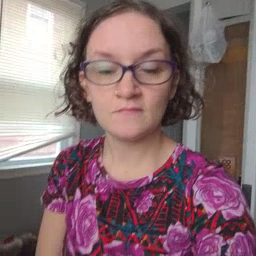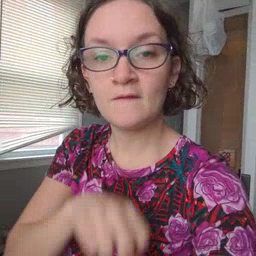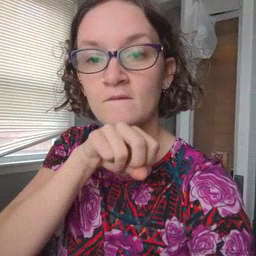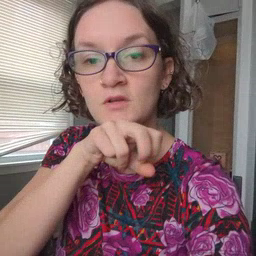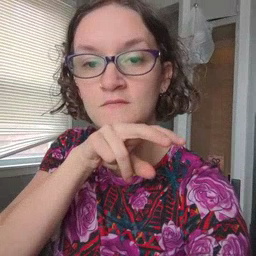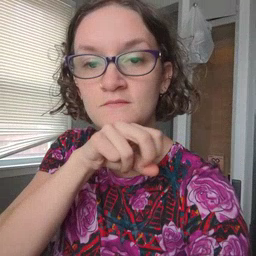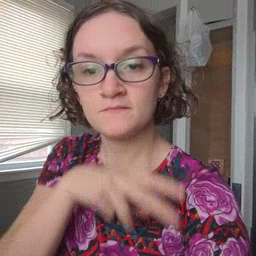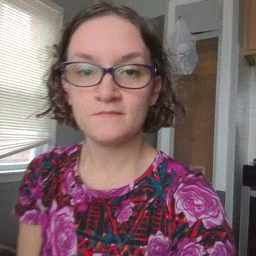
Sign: frog